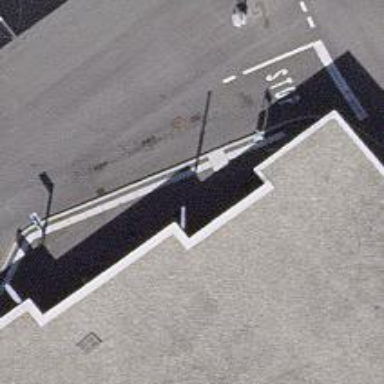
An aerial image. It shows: Platform for public transport on the road.